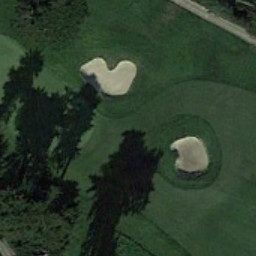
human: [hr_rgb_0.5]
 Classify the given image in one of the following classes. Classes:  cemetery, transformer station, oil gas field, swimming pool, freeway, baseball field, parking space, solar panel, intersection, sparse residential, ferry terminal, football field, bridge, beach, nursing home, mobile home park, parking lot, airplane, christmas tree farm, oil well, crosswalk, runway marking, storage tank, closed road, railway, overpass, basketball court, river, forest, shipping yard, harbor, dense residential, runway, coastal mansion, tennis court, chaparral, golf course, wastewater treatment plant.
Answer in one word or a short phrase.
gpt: golf course